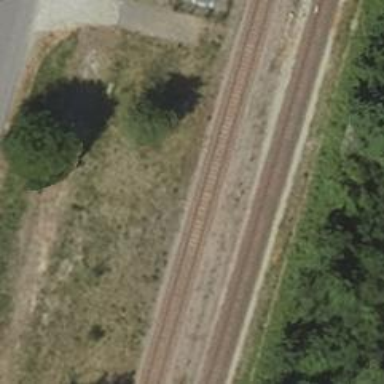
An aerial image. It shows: Abandoned railway.